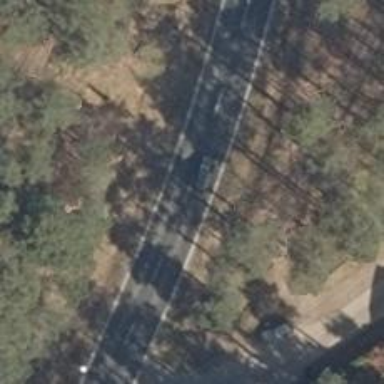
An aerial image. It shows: Secondary road with asphalt surface.